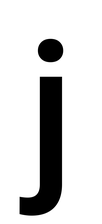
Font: Roboto_Medium